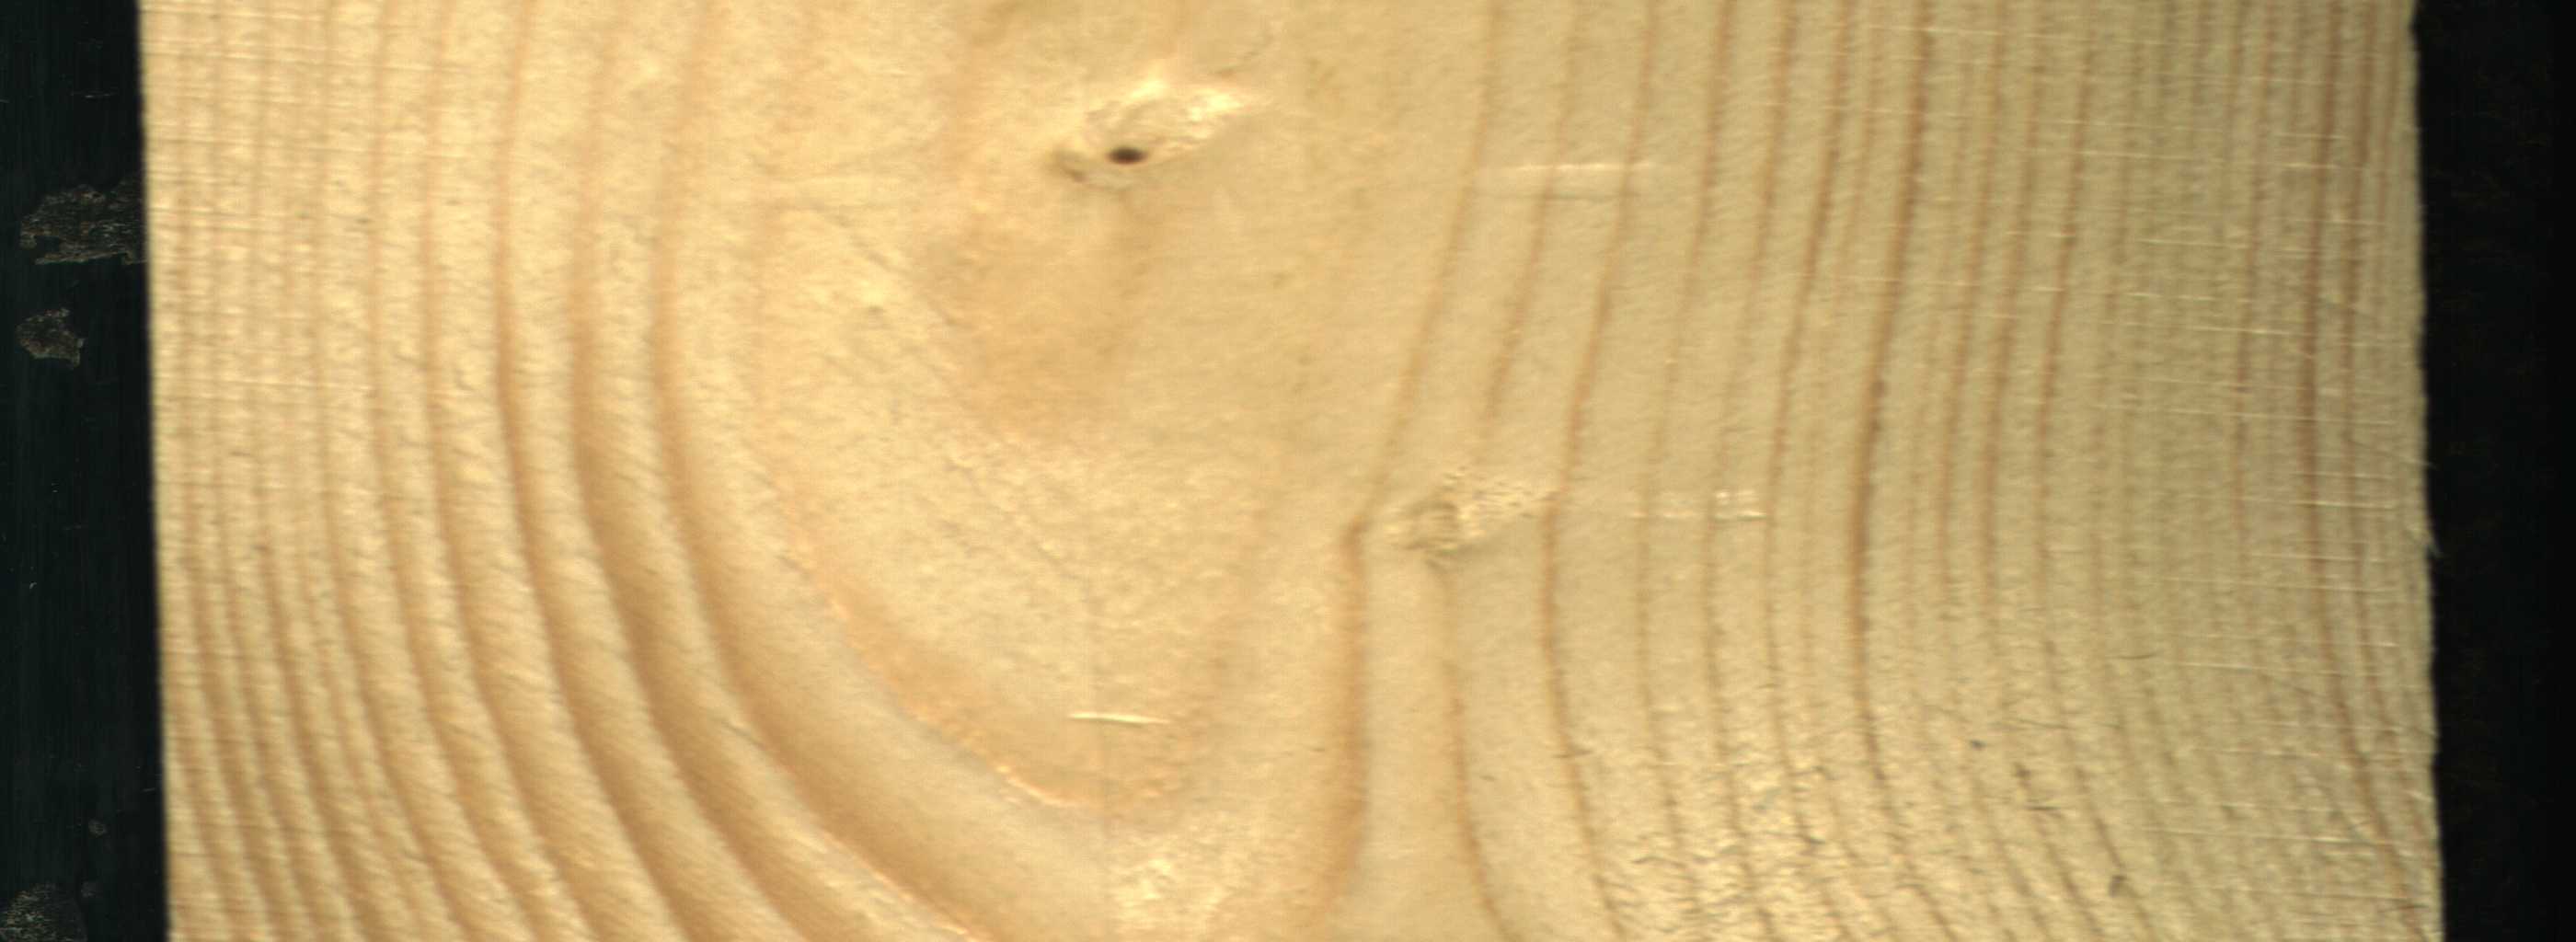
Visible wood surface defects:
Live_Knot